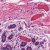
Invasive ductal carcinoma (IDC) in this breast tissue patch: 0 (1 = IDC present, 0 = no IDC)